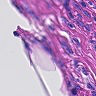
Metastatic tissue present: yes